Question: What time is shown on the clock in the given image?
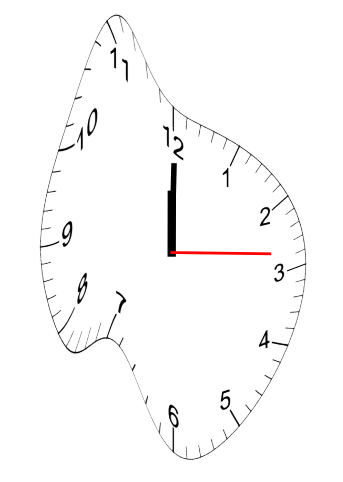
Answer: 12:00:14